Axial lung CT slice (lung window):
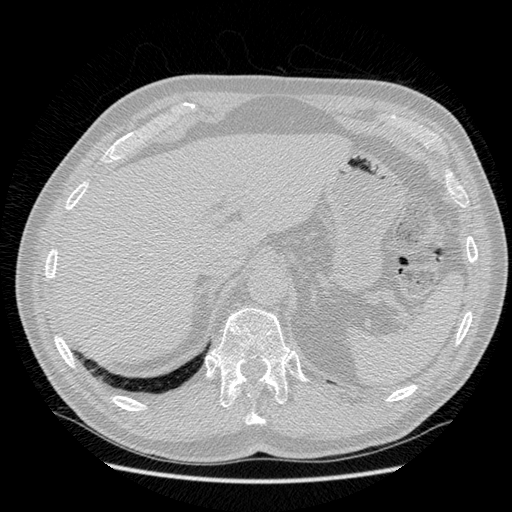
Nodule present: no